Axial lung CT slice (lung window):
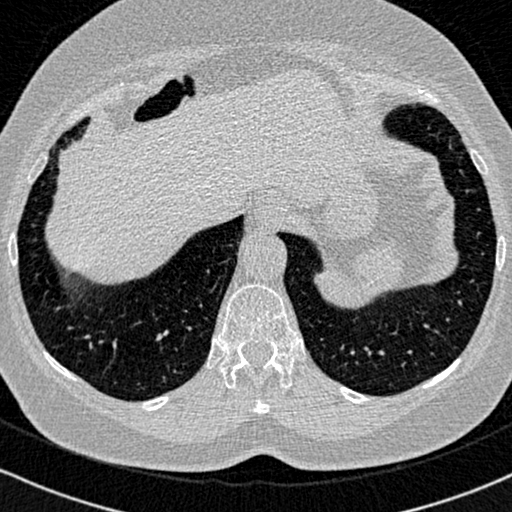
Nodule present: no